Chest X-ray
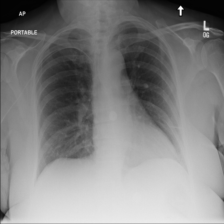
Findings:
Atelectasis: negative
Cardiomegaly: negative
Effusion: negative
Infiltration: negative
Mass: negative
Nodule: positive
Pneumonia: negative
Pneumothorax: negative
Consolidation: negative
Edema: negative
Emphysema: negative
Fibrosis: negative
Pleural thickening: negative
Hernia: negative